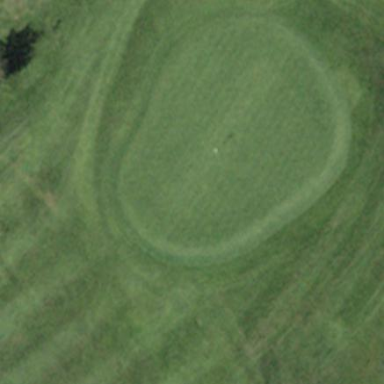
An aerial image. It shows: Golf green.